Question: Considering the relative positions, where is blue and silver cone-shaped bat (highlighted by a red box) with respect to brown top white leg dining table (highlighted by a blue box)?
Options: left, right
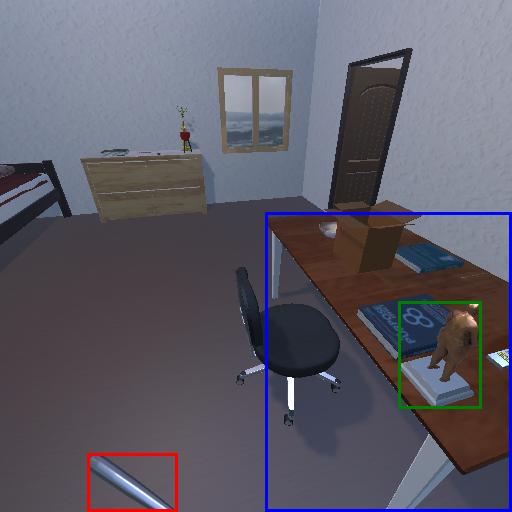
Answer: left